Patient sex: F
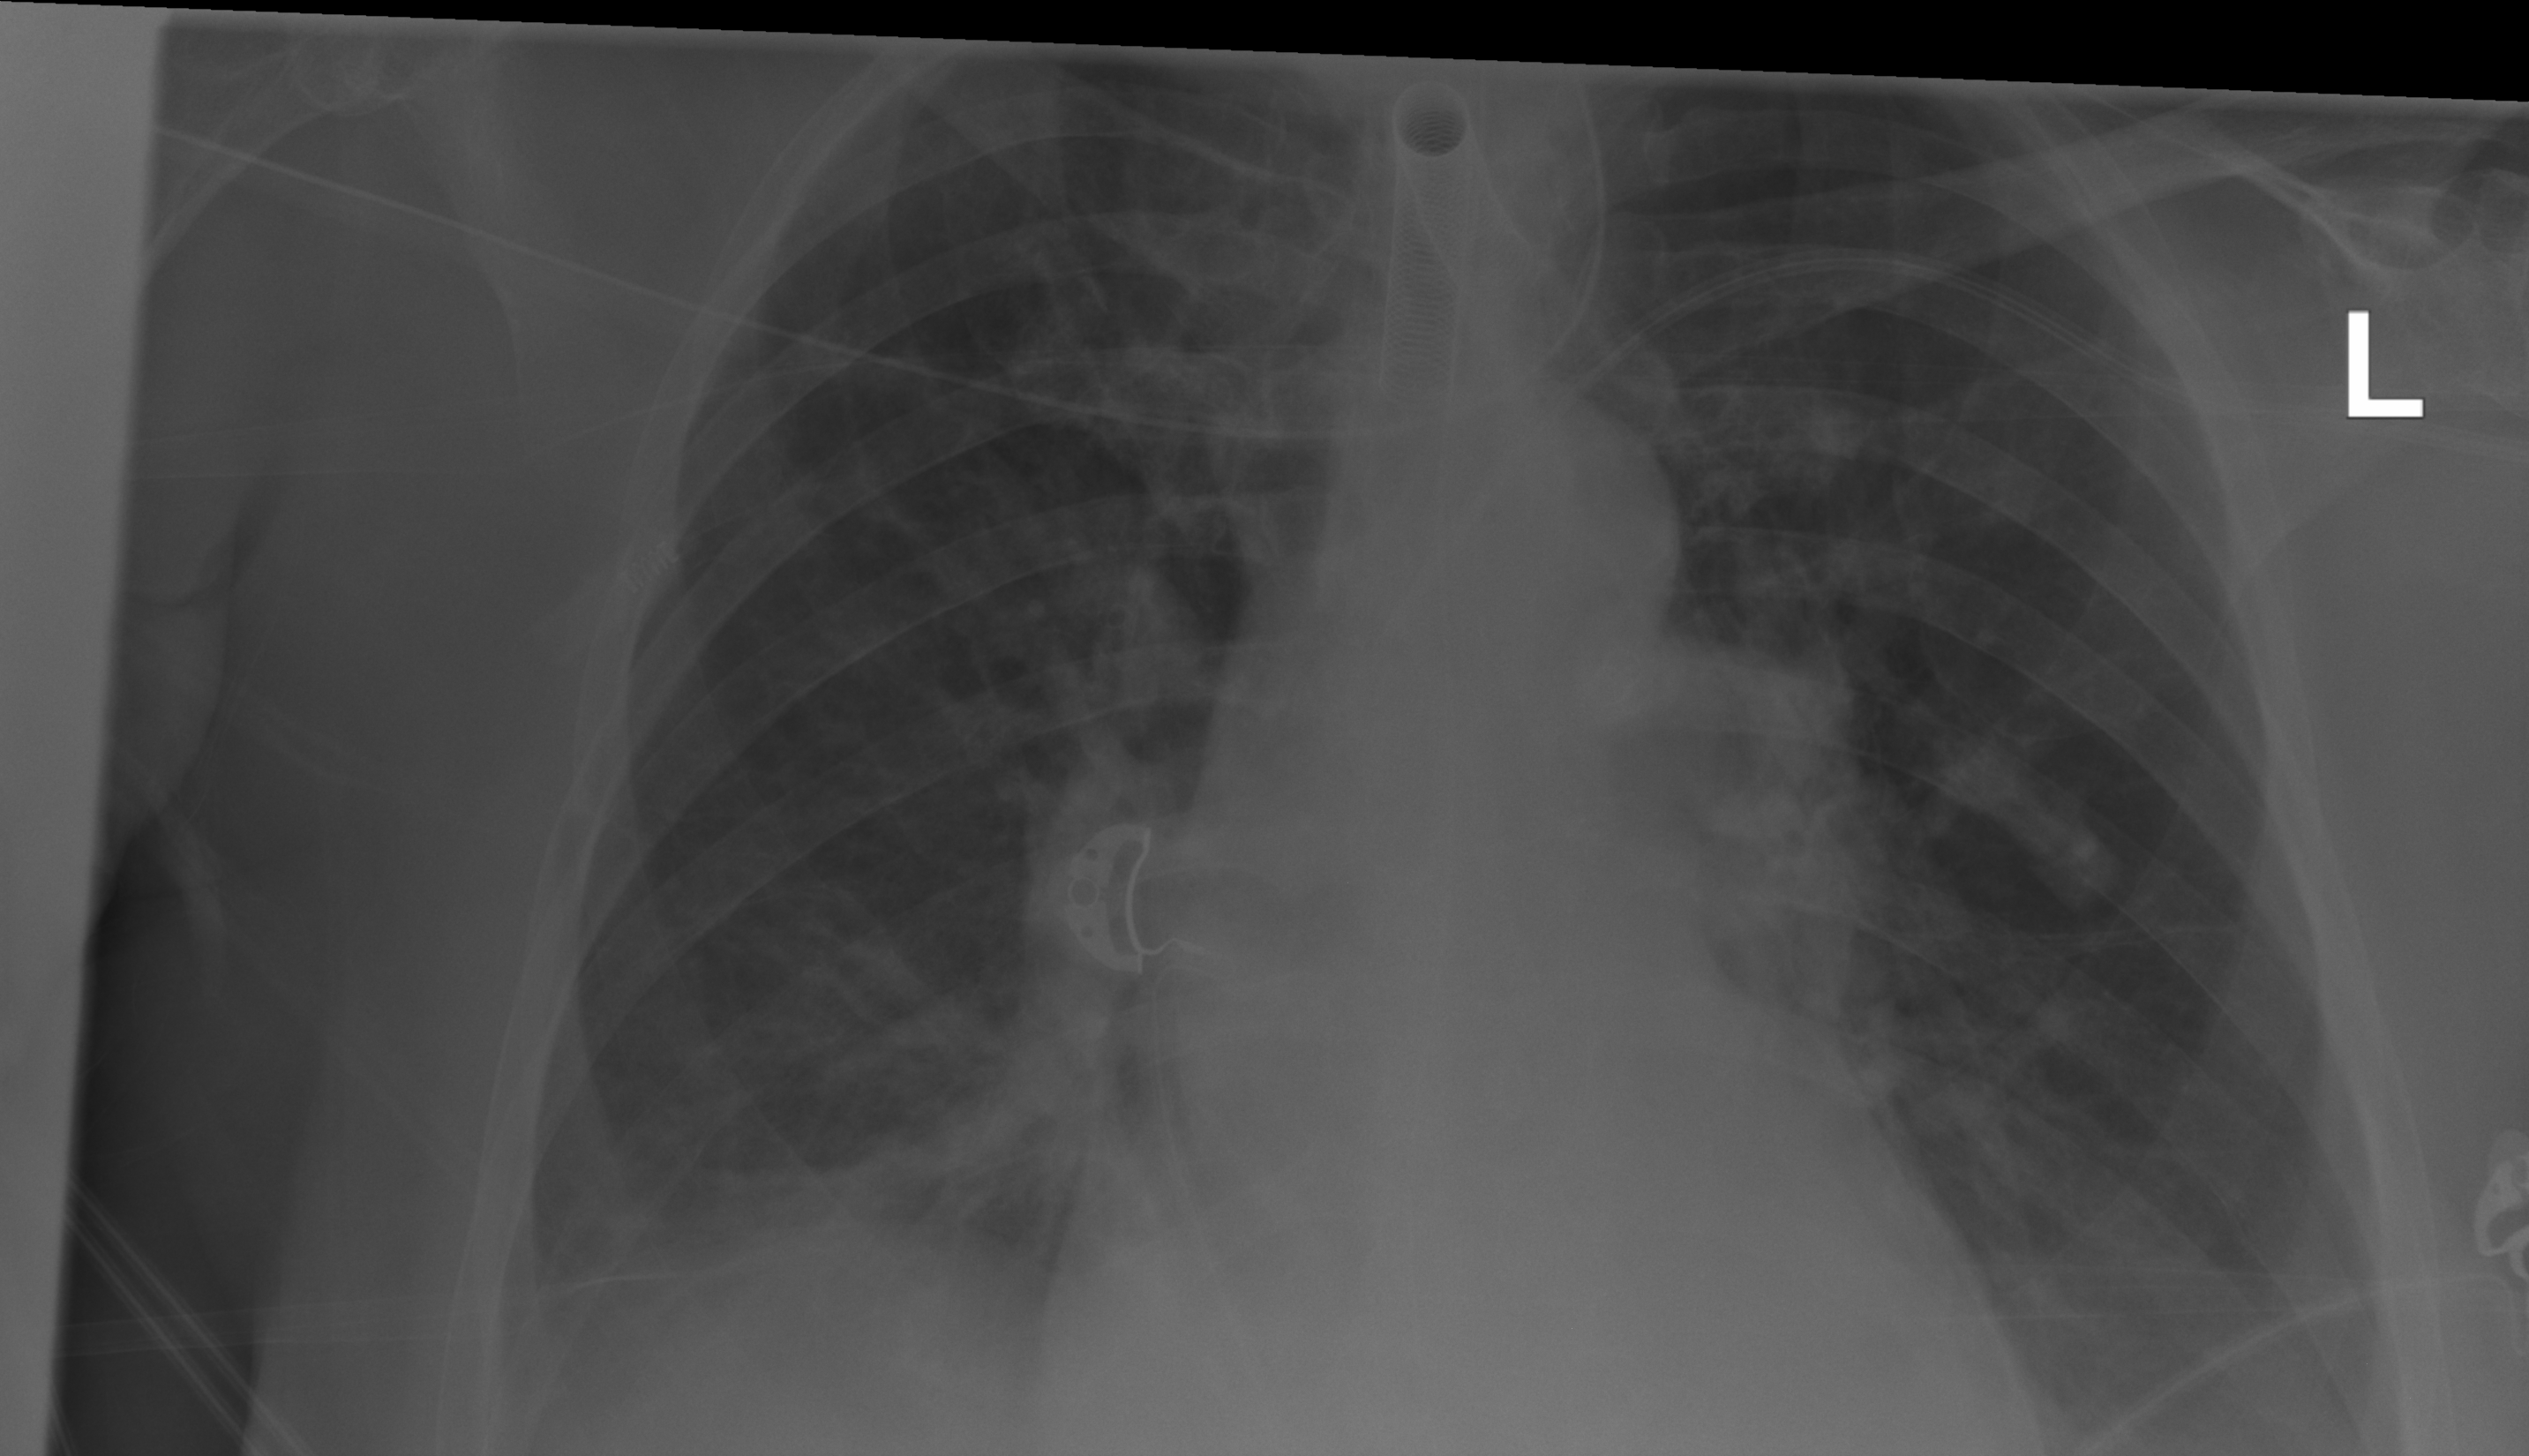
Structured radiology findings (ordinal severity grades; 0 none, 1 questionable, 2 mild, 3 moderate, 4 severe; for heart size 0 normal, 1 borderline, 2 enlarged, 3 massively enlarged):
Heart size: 2
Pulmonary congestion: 2
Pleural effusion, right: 2
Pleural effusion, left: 2
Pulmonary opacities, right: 0
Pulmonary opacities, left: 0
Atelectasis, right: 2
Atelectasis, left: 2